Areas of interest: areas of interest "Commercial service"
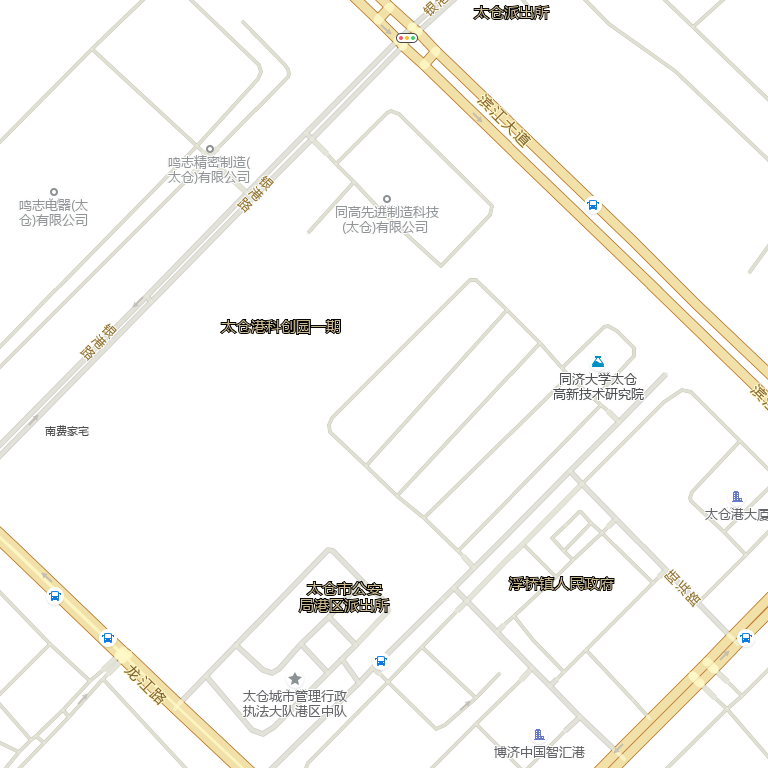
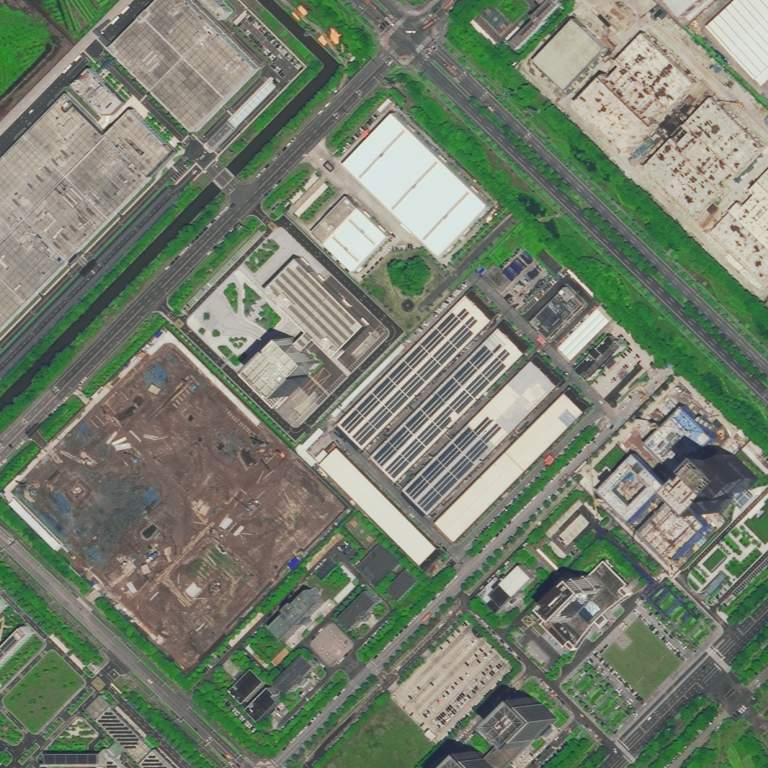